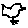
Label: bird